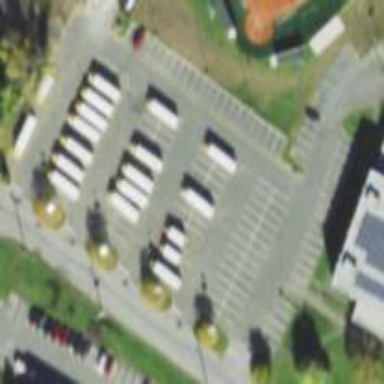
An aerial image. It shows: Parking area.